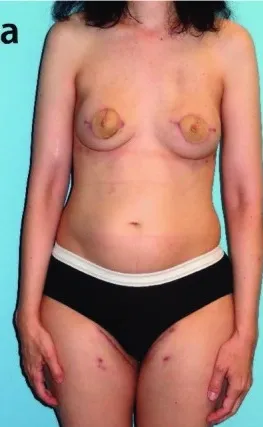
Three-month postoperative frontal.
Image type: medical_photograph (skin_photograph)